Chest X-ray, PA view. Patient: 58 years old, sex M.
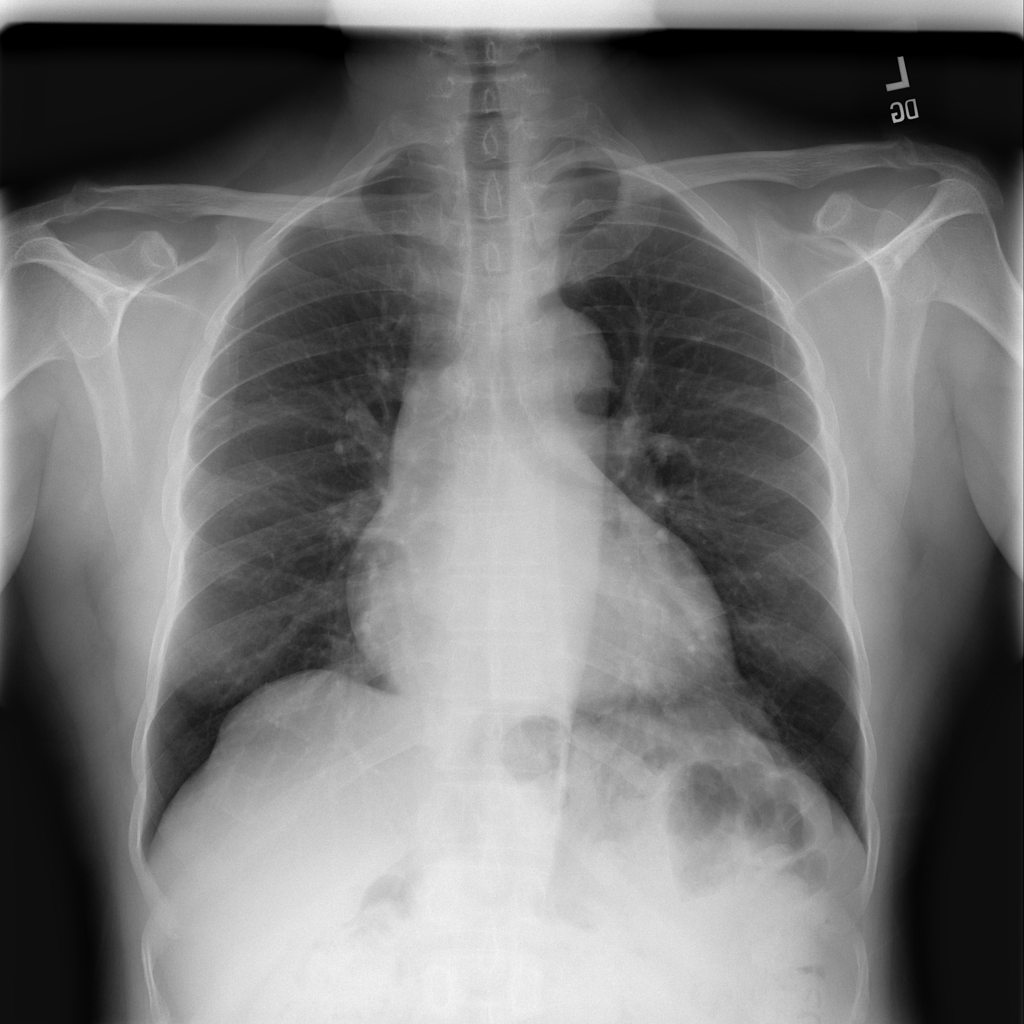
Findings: Infiltration